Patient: sex M, age 36
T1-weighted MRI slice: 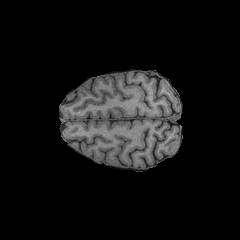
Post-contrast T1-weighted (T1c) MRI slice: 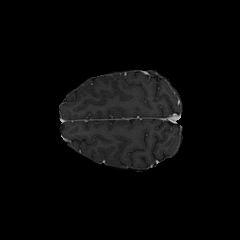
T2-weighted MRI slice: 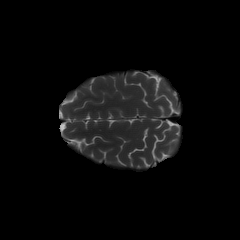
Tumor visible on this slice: no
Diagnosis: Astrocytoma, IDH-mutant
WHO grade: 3